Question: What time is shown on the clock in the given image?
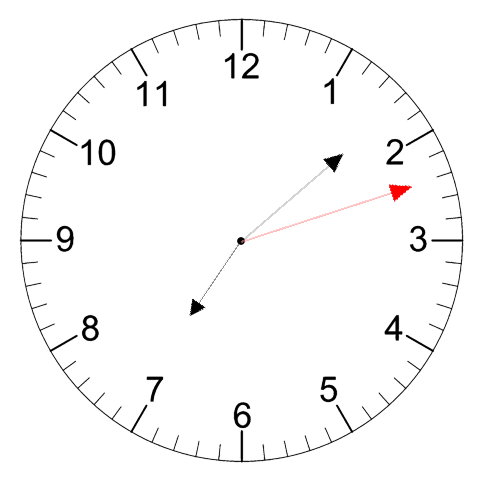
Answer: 07:08:12